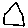
Label: house